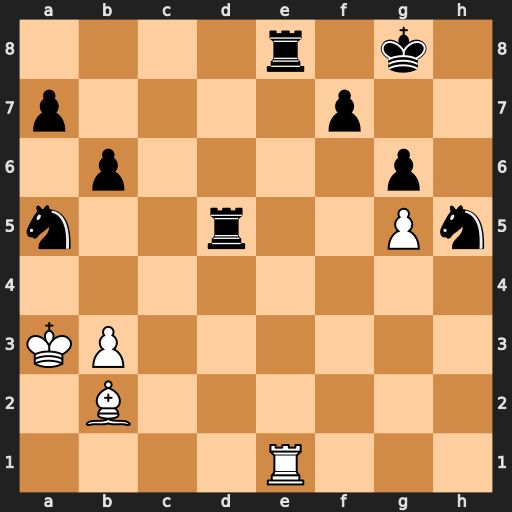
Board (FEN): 4r1k1/p4p2/1p4p1/n2r2Pn/8/KP6/1B6/4R3
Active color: w
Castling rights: -
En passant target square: -
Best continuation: Rxe8+ Kh7 Rh8#